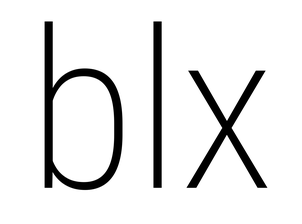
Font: Roboto_Condensed_ExtraLight